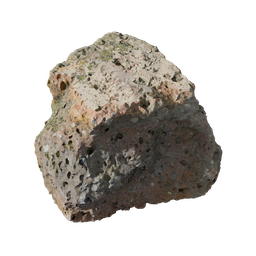
Label: architecture